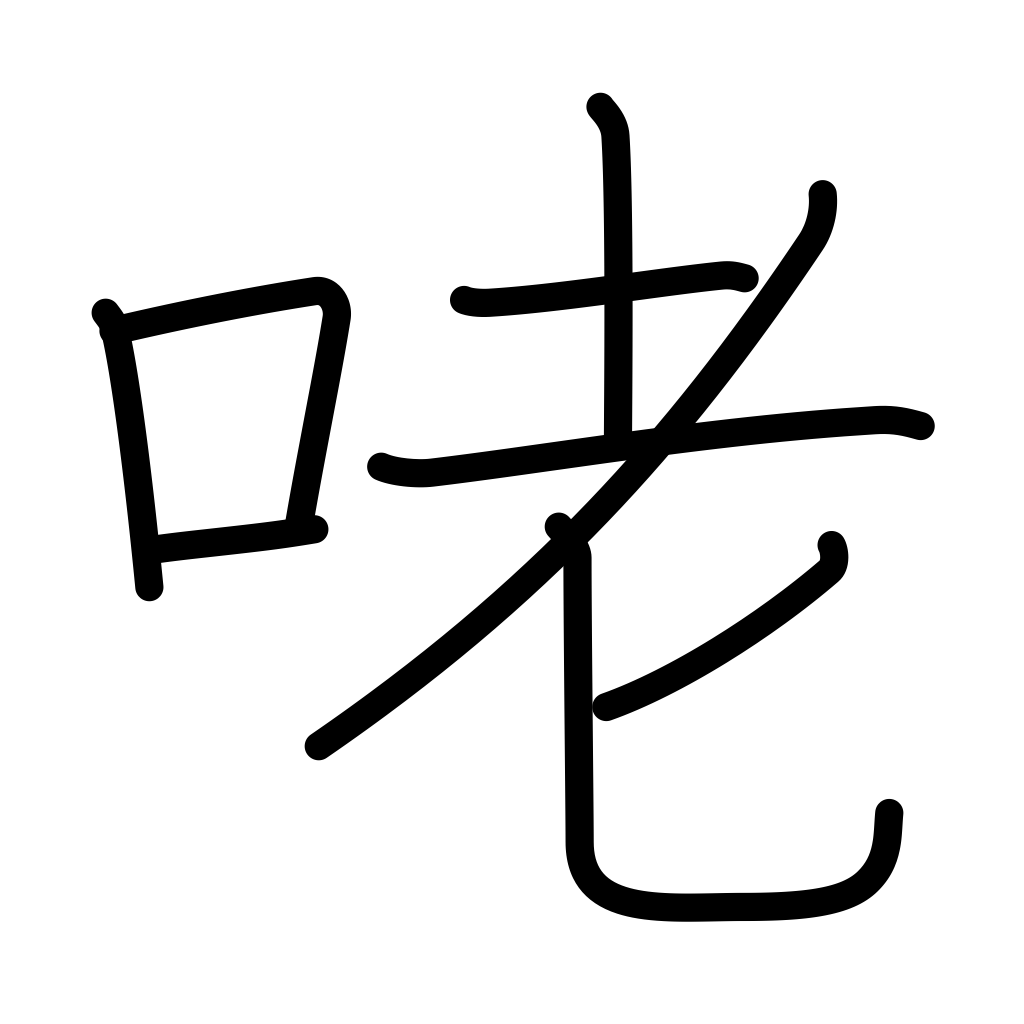
Meaning: voice